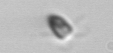
Label: Pyramimonas